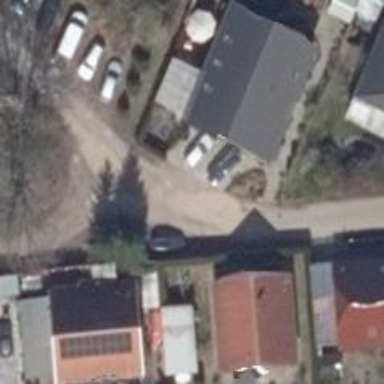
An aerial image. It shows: Residential road with sandy surface.